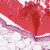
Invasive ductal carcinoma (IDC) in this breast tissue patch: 0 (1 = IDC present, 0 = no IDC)